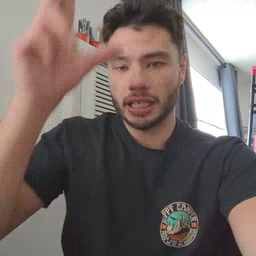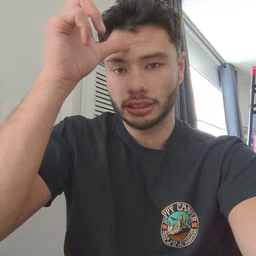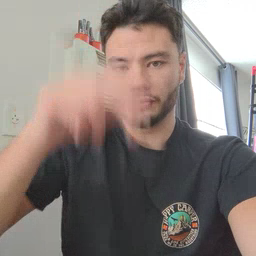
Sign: hen